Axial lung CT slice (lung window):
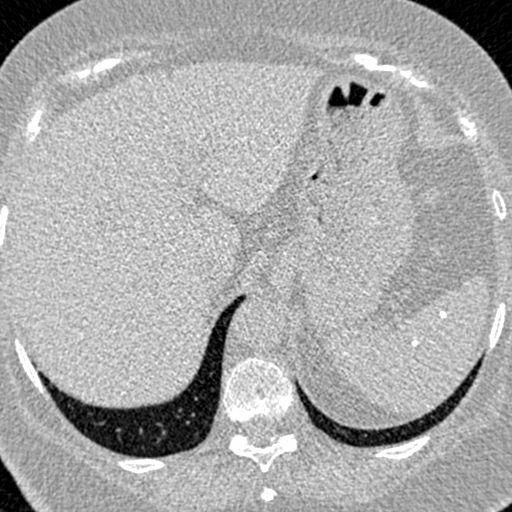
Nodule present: no